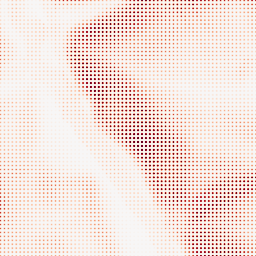
Category: morphological
Decomposition family: morphological_gradient
Decomposition parameters: size: 15
shape: square
Upsampling method: sinc_blackman
Upsampling parameters: scale: 8
kernel_size: 4
Upsampling scale: 8